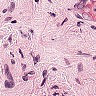
Metastatic tissue present: no